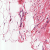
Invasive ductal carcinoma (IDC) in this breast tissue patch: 0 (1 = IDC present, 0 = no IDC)